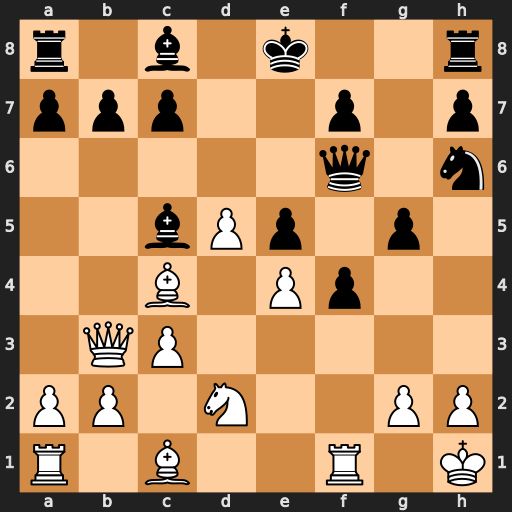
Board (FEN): r1b1k2r/ppp2p1p/5q1n/2bPp1p1/2B1Pp2/1QP5/PP1N2PP/R1B2R1K
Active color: w
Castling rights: kq
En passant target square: -
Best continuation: Qb5+ Kf8 Qxc5+